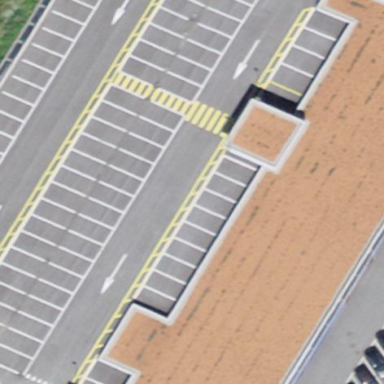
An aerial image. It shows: Multi-storey parking building.